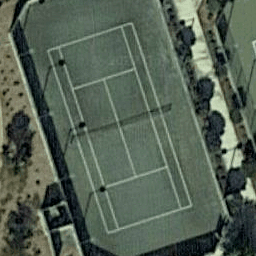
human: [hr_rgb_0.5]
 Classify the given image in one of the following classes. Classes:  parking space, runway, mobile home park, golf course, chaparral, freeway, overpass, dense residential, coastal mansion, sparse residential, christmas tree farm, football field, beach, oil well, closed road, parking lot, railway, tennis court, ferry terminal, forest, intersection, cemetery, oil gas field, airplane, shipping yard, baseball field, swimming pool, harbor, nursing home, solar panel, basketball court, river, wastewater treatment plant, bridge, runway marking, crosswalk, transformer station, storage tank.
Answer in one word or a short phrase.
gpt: tennis court